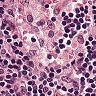
Metastatic tissue present: no